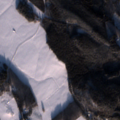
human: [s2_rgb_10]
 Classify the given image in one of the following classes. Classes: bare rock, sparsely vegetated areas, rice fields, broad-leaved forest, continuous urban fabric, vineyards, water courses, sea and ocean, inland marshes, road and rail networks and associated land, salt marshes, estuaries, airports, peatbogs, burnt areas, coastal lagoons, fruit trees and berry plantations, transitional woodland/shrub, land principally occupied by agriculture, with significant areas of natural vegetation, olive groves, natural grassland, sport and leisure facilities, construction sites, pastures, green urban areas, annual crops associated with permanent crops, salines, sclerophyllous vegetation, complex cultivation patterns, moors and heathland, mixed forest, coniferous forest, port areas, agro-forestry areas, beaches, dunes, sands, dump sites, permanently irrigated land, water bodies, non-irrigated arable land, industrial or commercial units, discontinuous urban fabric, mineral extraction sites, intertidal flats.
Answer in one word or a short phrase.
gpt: non-irrigated arable land, land principally occupied by agriculture, with significant areas of natural vegetation, coniferous forest, mixed forest